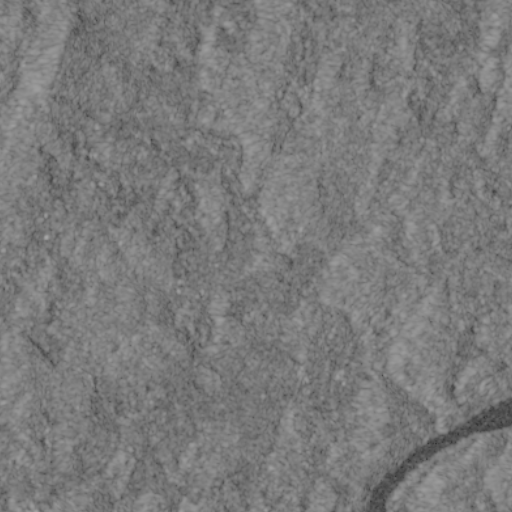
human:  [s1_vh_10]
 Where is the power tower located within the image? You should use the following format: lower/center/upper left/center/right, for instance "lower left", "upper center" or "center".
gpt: The power tower is located in the lower right of the image.
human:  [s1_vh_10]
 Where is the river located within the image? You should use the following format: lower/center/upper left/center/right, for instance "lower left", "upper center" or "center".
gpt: The river is located in the lower right of the image.
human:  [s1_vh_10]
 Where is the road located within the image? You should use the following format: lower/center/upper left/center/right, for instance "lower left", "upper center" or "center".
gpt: There is no road in the image.

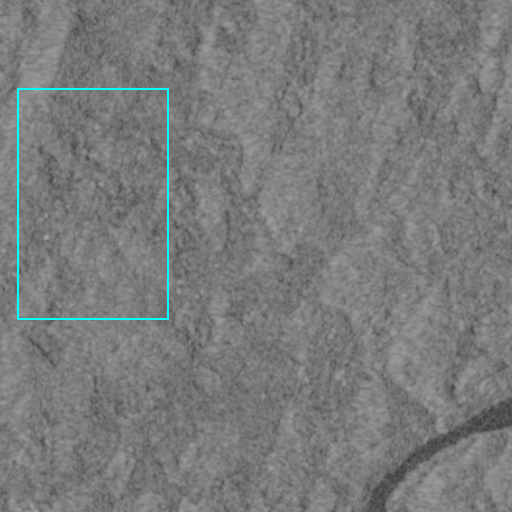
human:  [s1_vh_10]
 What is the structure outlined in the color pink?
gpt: There is no pink outline.
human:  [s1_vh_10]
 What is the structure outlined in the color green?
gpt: There is no structure outlined in green.